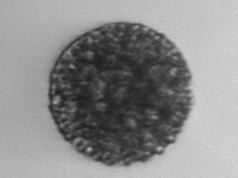
Label: Vicicitus_globosus